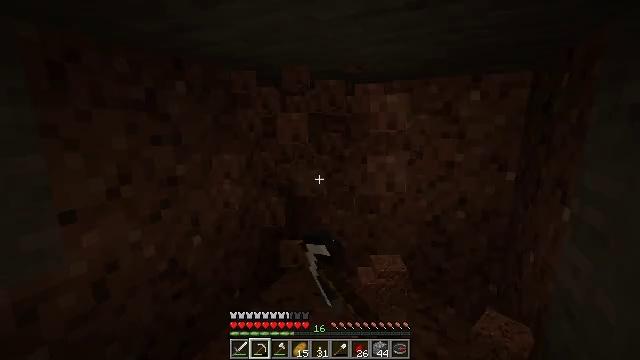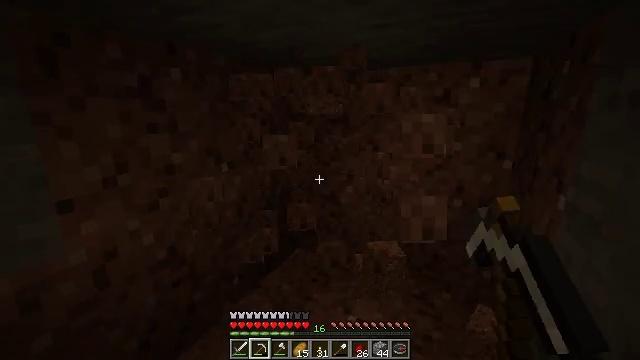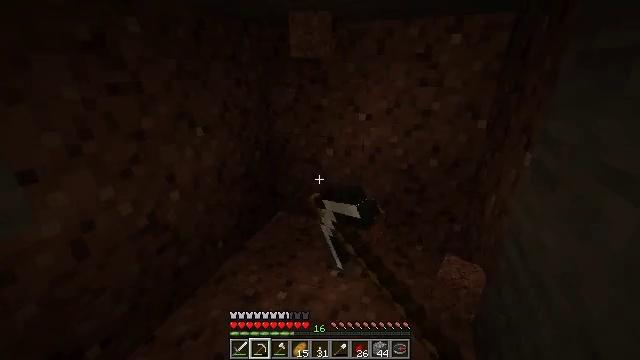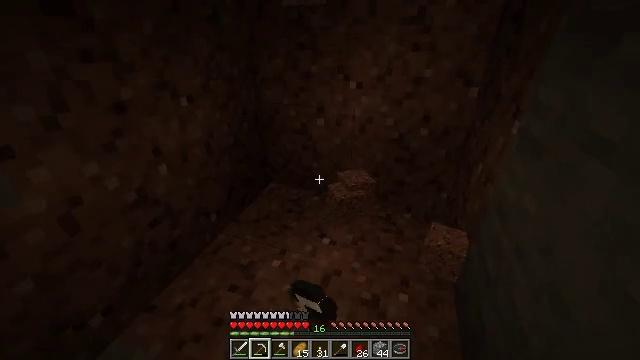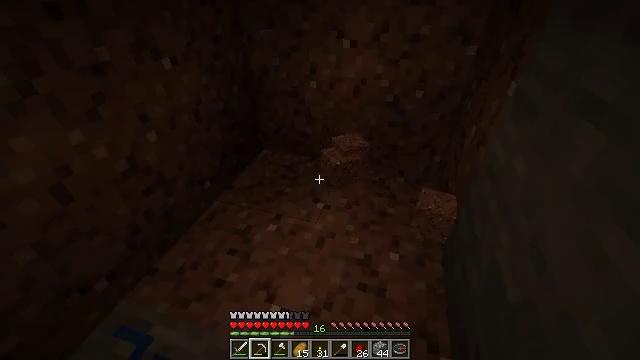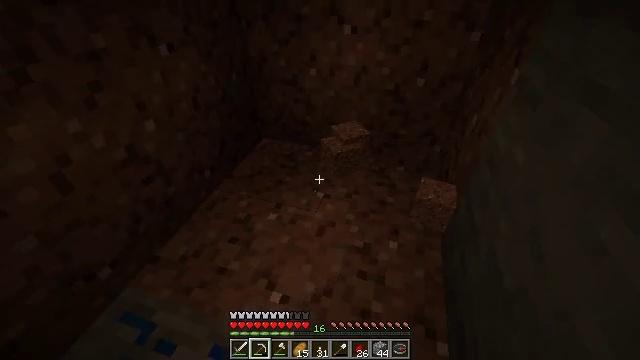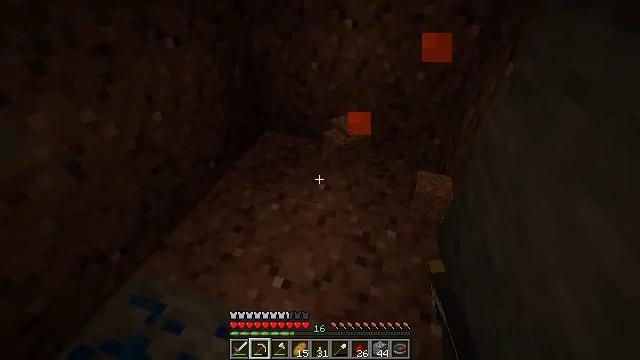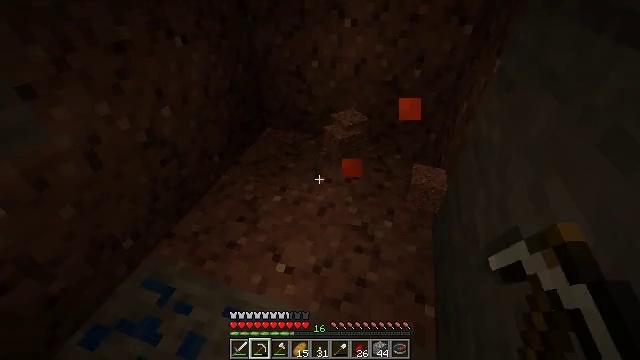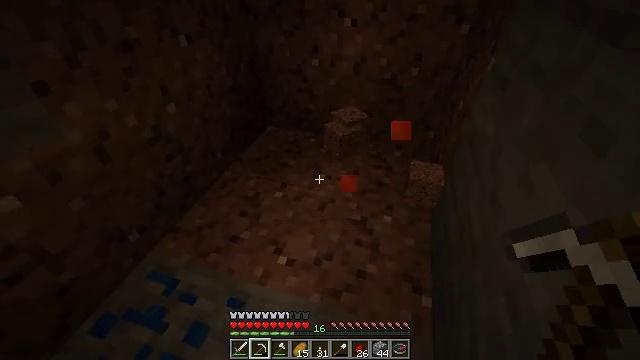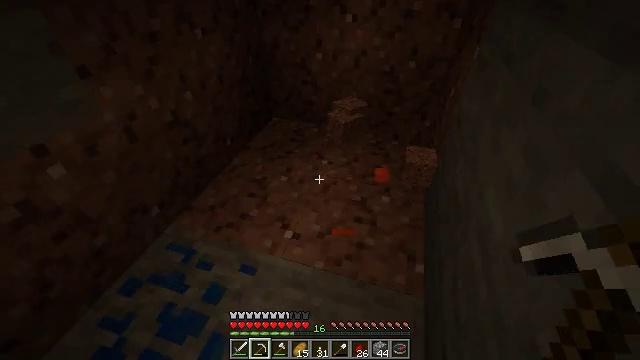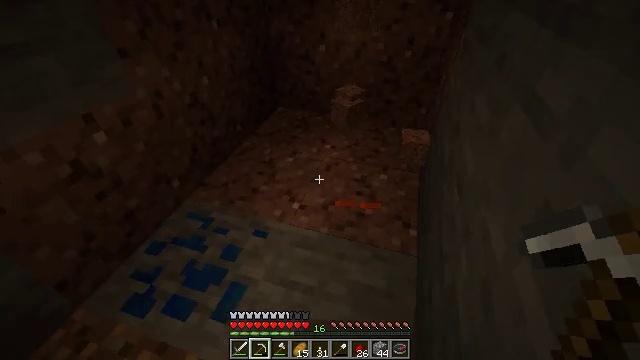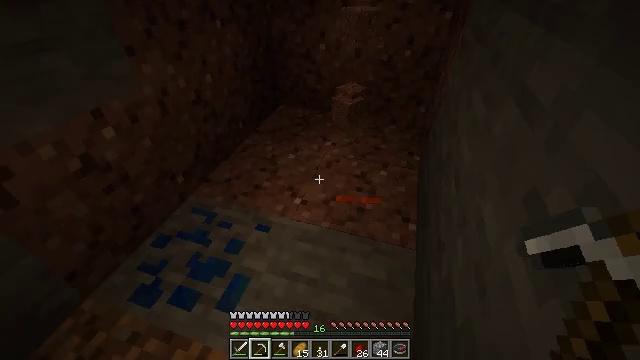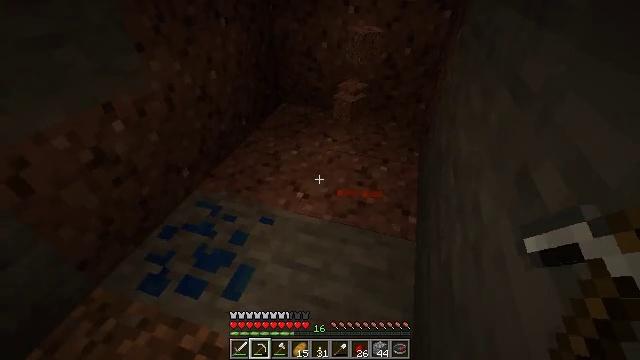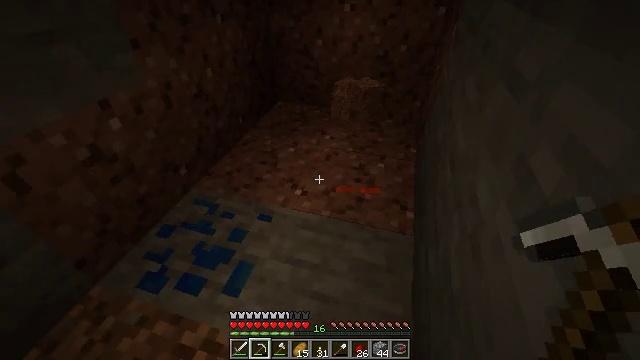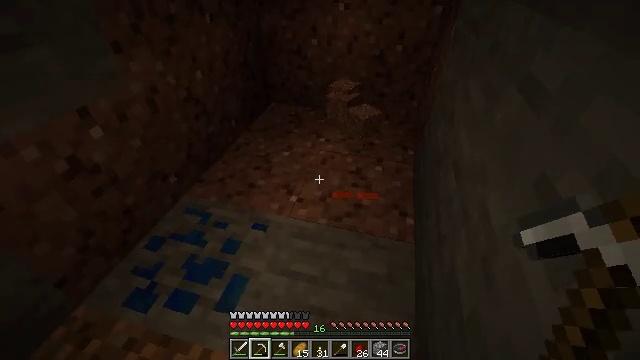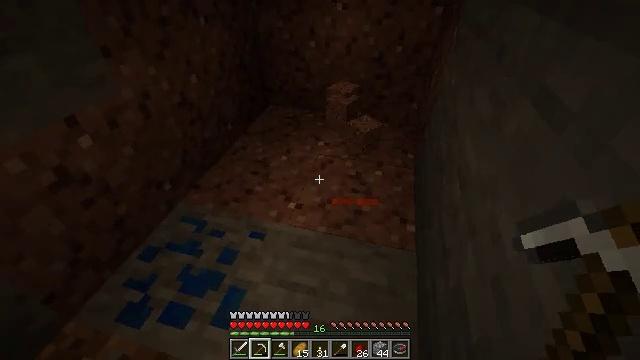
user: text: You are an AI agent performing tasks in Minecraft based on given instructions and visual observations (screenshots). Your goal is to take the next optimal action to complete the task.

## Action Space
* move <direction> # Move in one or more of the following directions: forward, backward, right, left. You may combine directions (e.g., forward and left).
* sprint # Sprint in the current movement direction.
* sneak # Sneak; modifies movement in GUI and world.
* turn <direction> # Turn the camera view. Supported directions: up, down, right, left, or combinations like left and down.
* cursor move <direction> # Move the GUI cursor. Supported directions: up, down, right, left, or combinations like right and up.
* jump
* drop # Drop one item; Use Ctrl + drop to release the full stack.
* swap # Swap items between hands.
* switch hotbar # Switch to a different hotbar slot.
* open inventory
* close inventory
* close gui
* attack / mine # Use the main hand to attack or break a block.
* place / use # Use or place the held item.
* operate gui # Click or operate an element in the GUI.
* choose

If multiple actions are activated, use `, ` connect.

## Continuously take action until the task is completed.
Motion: motion action
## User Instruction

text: Harvest lapis ore for blue dye.
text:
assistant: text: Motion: turn down, attack / mine
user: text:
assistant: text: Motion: turn right and down
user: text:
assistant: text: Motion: turn right and down
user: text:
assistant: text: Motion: turn right and down
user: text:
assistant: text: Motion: turn down
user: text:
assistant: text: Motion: move back
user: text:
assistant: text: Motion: move back
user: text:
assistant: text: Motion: move back
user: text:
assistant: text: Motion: move back
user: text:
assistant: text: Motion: move back
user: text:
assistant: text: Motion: no_op
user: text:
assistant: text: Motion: no_op
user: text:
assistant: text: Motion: move forward, turn right
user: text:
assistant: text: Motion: move forward, turn right
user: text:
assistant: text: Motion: move forward
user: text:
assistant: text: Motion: move forward
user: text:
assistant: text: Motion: move forward
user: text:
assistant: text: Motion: move forward
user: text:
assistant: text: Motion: move forward
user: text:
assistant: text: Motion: move forward
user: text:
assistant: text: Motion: move forward
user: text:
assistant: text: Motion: move forward, turn right and down
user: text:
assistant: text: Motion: move forward, turn right and down
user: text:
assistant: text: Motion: move forward, turn right and down
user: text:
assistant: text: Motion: move forward, turn right and down
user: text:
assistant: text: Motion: turn right
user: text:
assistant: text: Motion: no_op
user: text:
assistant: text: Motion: move back
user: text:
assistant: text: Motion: move back
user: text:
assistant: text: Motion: move back